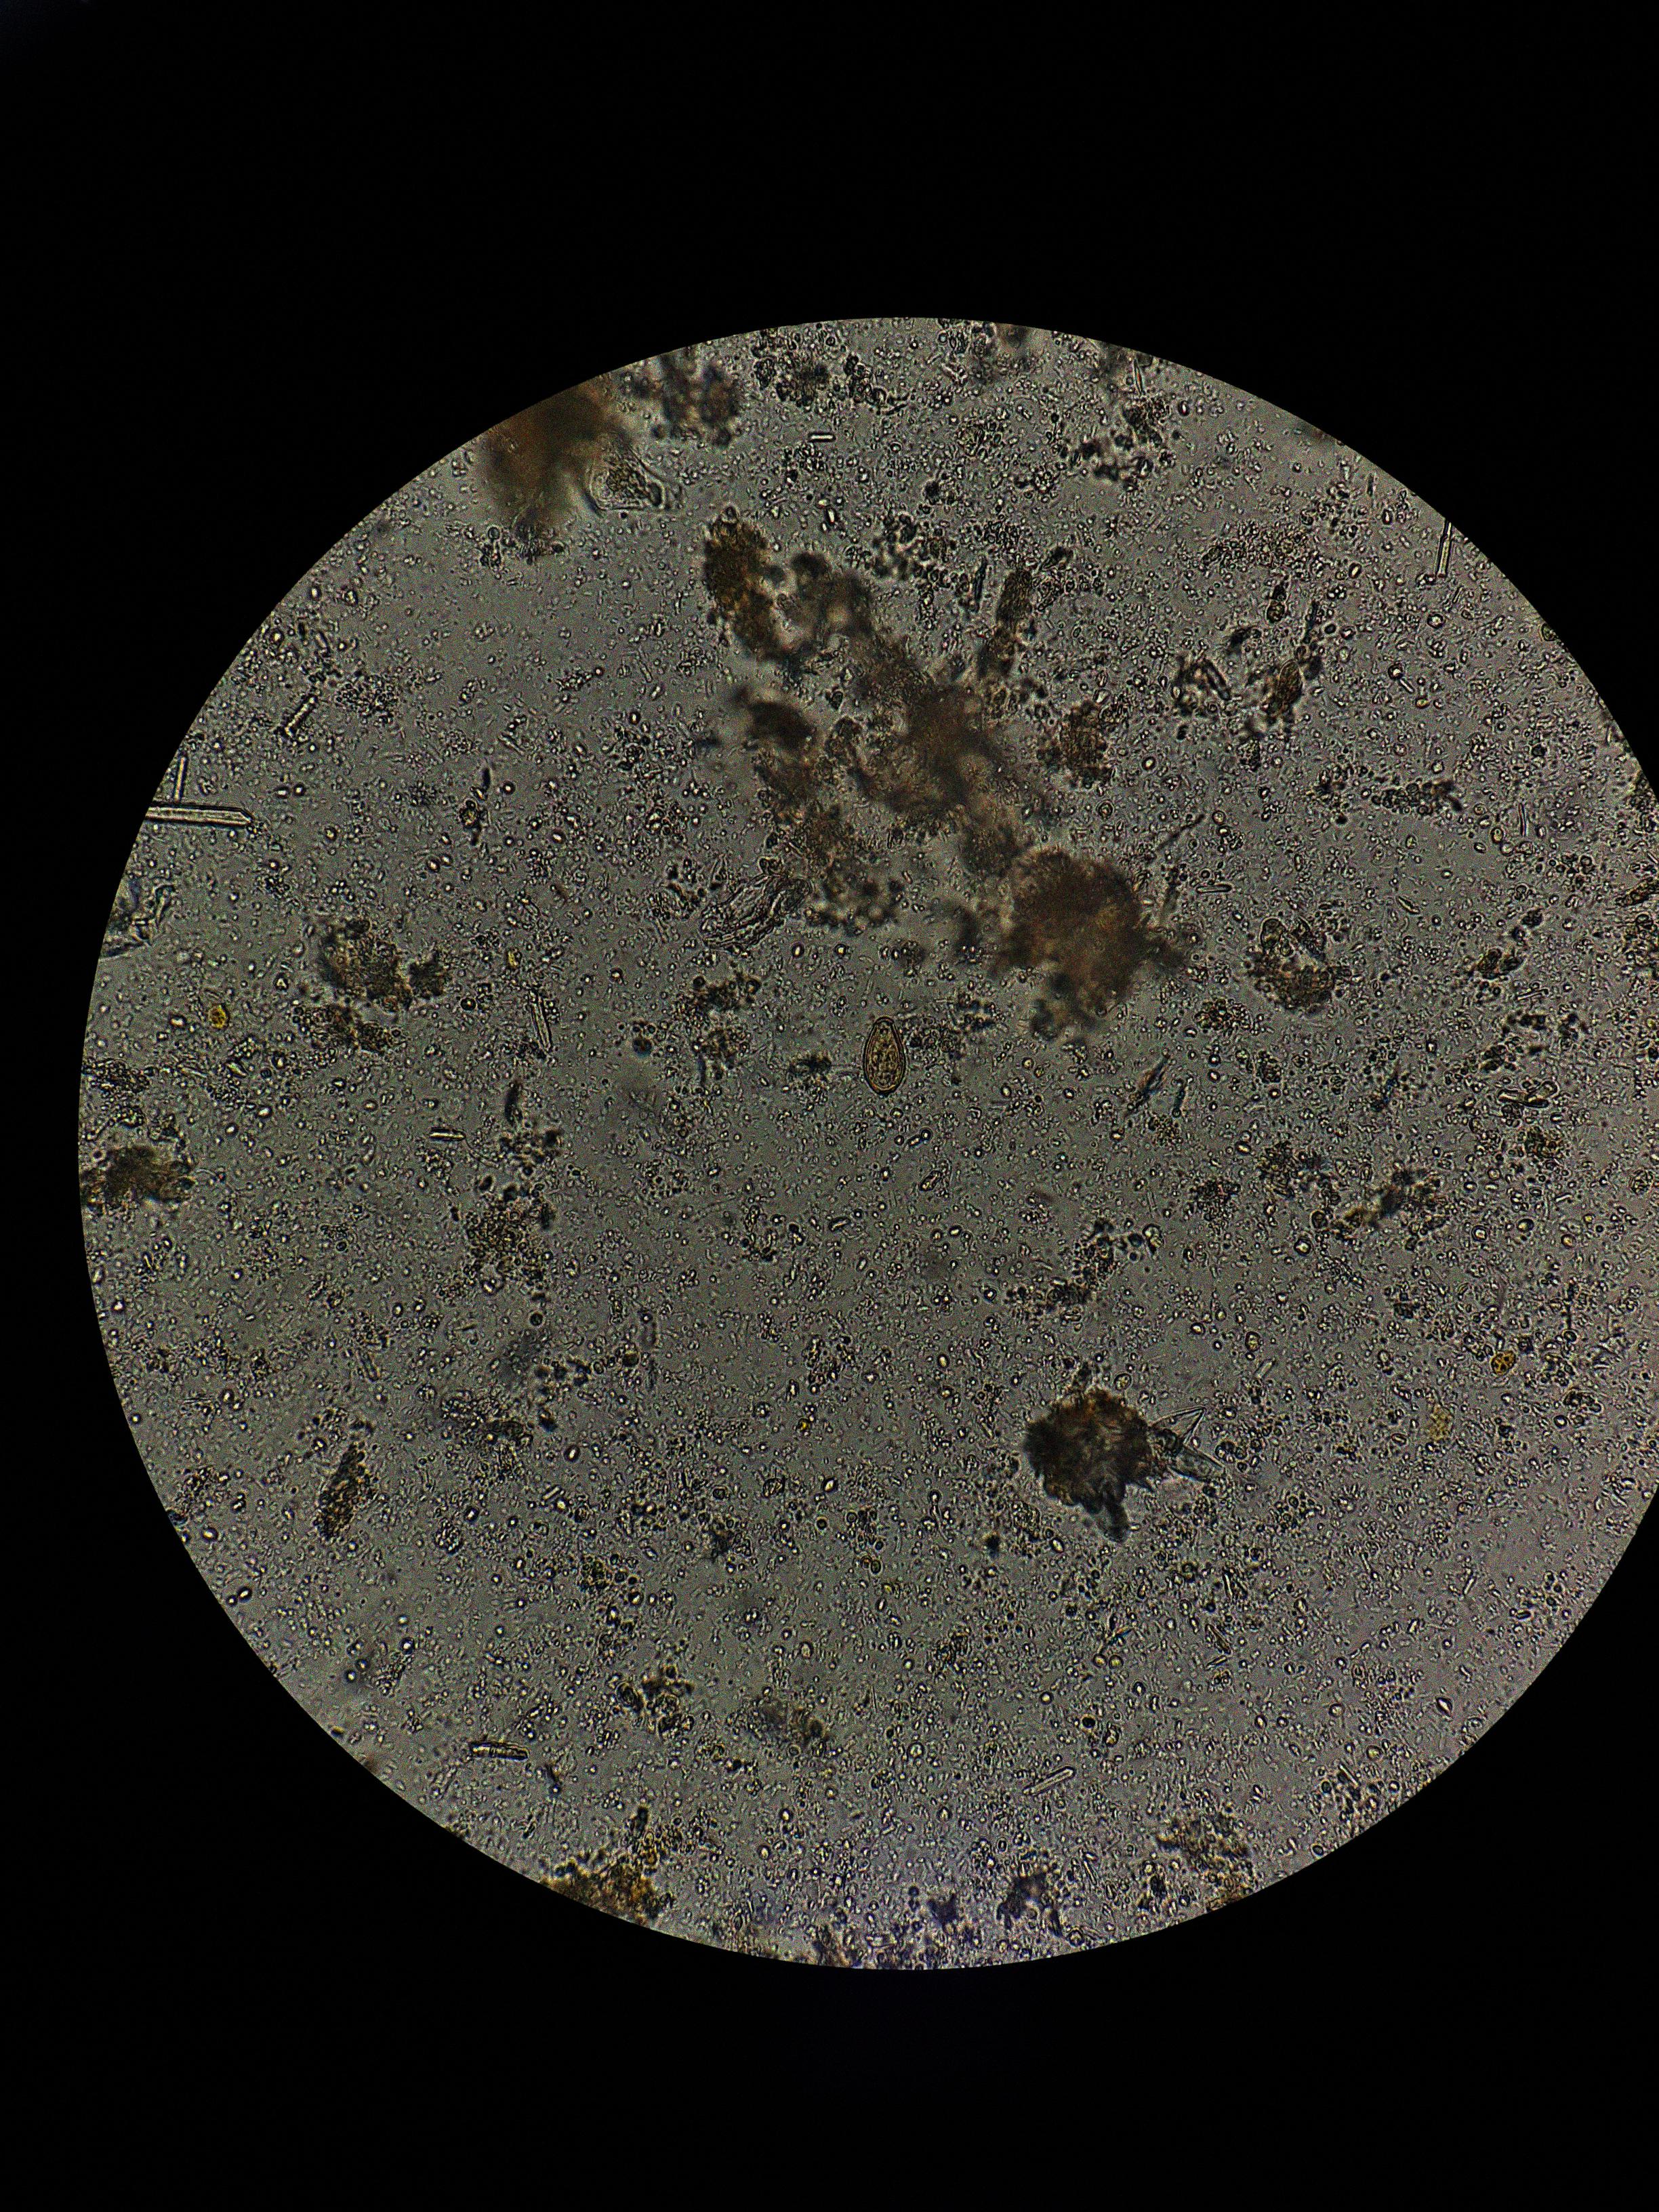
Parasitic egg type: Opisthorchis viverrine